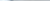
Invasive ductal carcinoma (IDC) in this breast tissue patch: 0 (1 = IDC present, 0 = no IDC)